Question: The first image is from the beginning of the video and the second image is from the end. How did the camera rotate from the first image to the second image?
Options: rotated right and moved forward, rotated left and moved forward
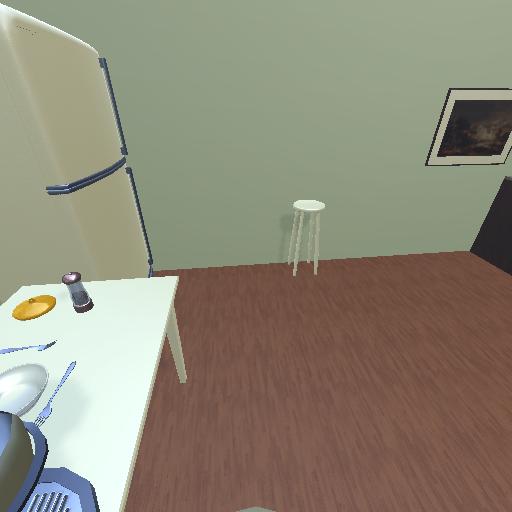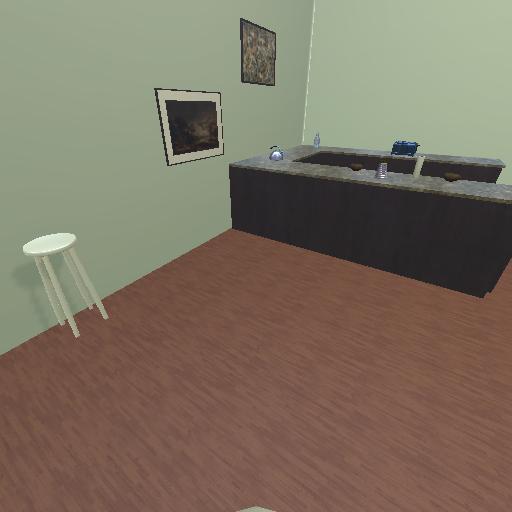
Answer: rotated right and moved forward